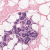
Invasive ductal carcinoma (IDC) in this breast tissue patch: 0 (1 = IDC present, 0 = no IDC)